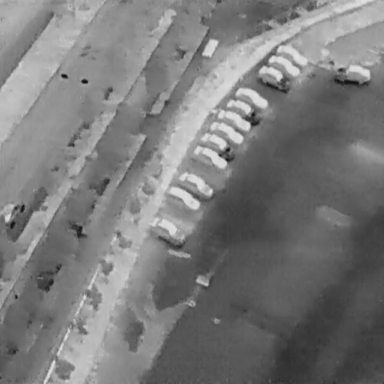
There are 14 Cars in the infrared image.